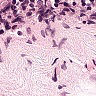
Metastatic tissue present: no